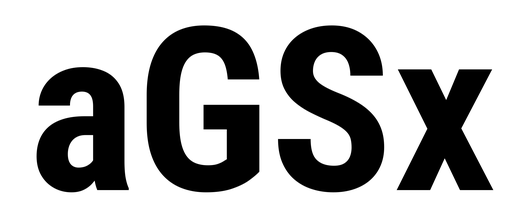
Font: Roboto_Condensed_Bold